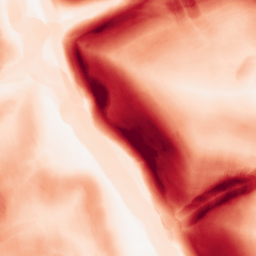
Category: morphological
Decomposition family: morphological_gradient
Decomposition parameters: size: 10
shape: disk
Upsampling method: quadratic
Upsampling parameters: scale: 8
Upsampling scale: 8